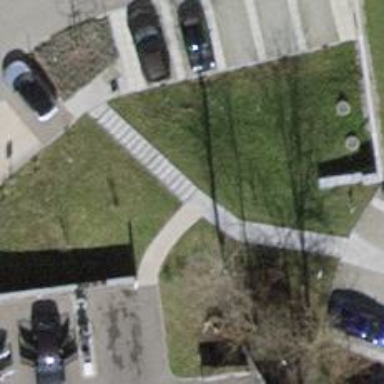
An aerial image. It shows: Set of steps on the road.